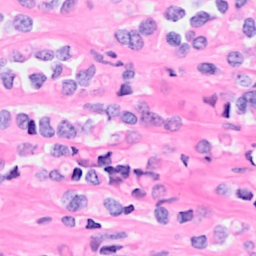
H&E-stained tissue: Breast